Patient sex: M
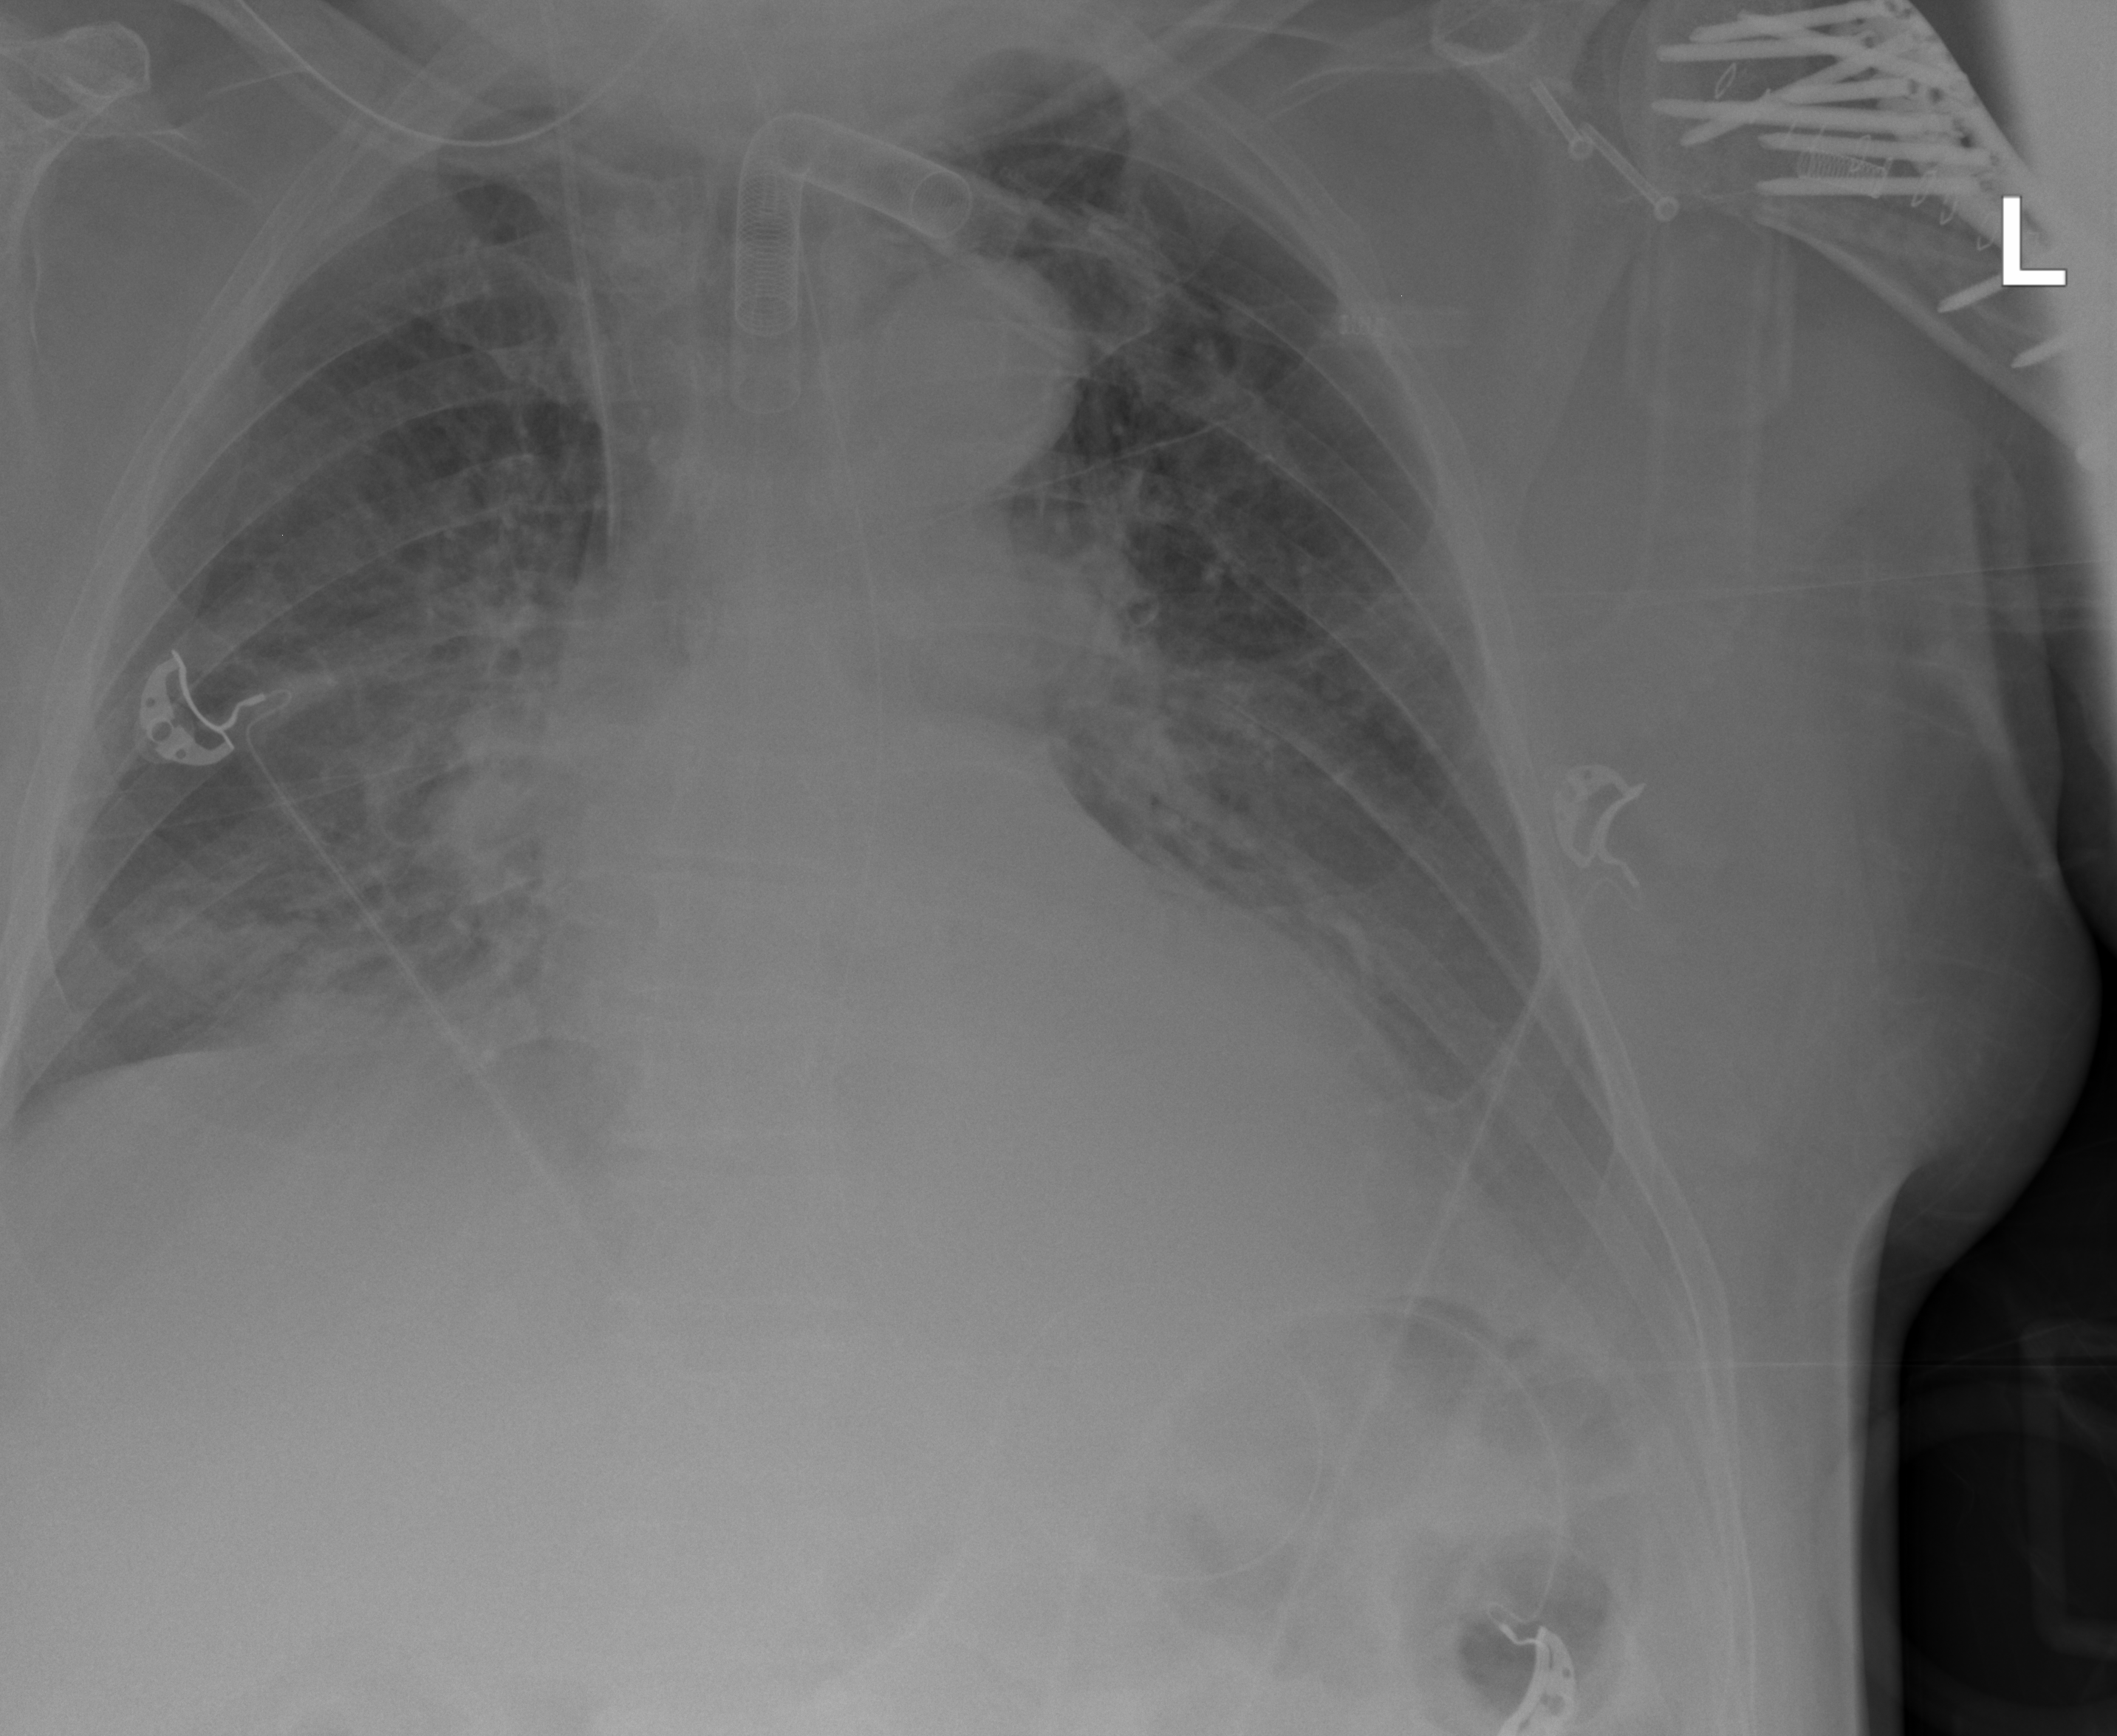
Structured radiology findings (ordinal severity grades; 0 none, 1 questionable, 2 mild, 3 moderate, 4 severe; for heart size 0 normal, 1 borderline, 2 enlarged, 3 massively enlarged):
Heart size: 1
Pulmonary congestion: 2
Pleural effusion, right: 0
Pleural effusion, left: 2
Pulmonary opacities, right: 2
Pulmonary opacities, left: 0
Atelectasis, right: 2
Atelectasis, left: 2